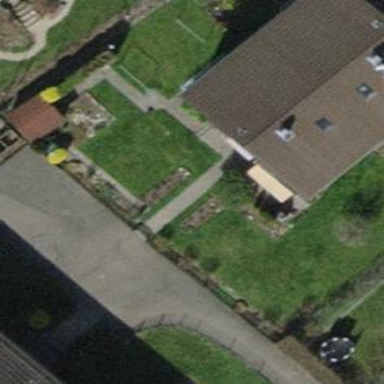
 designed for leisure activities on land."